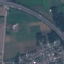
Land use / land cover: Highway